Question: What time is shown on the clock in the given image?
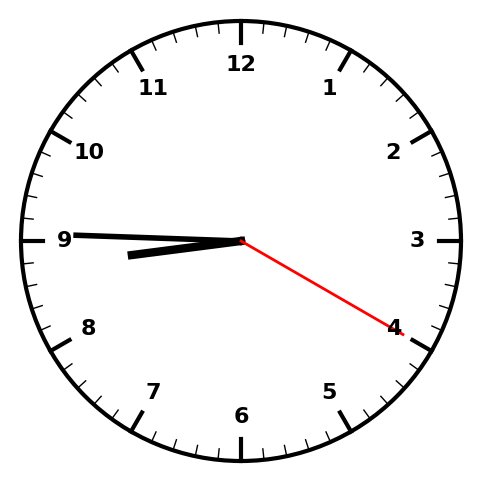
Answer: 08:45:20